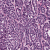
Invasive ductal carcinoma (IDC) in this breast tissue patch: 1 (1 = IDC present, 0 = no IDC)